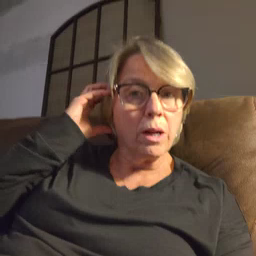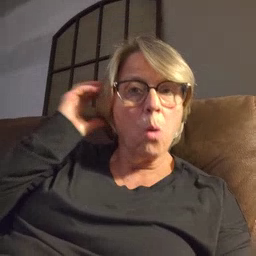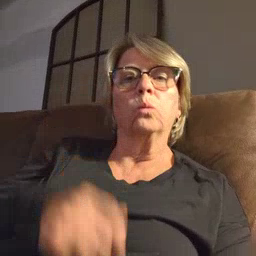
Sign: radio